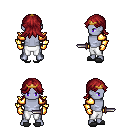
a pixel art fantasy rpg character, male body template, dark elf, purple skin, gold arm armor, white pants, brunette loose hair, gold tiara, gold gloves, gray slippers, dagger, four views (front, back, left, right), 2x2 character sprite sheet, small pixel art, hard edges, no anti-aliasing